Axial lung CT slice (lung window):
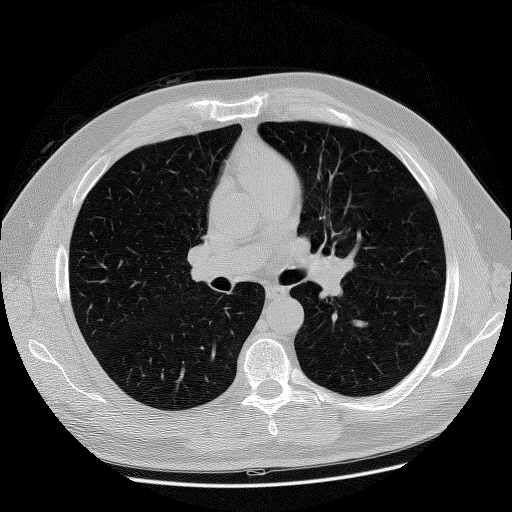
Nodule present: no